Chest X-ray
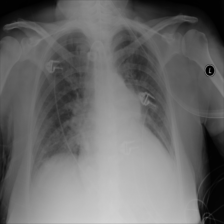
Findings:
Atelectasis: negative
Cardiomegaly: negative
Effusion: negative
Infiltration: positive
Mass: negative
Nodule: negative
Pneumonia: negative
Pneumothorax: negative
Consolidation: positive
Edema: negative
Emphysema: negative
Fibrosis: negative
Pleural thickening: negative
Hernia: negative